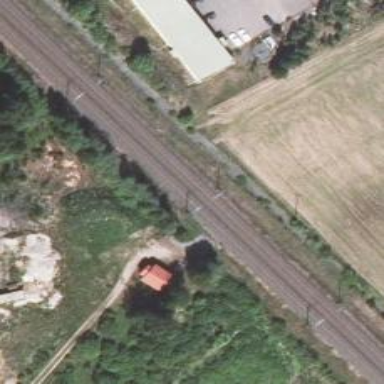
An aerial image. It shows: Site related to the railway.